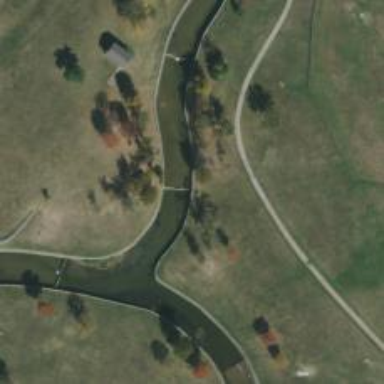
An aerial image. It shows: Disc golf hole.